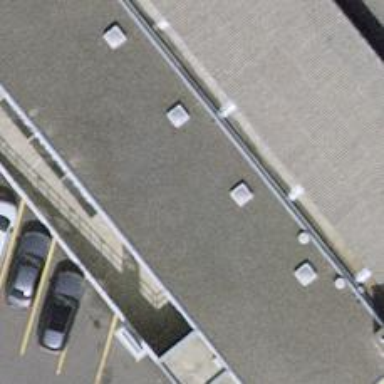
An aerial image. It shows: Car shop.